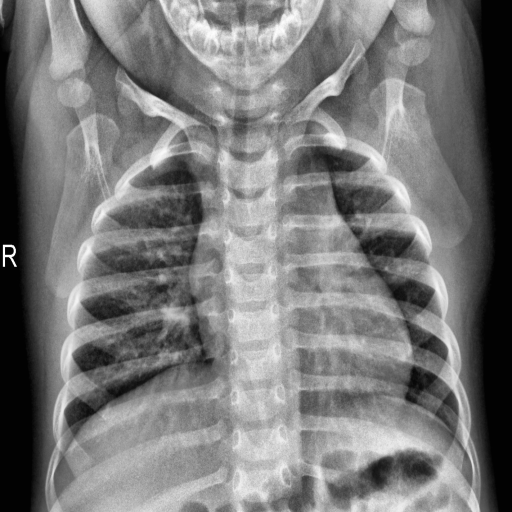
Finding: NORMAL